Field crop: maize
Growth stage: 2
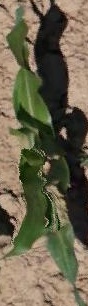
Species: maize